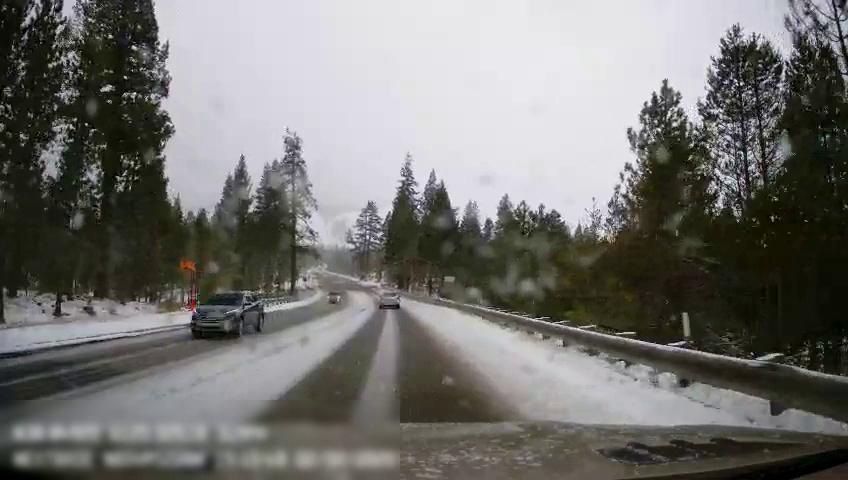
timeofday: Day
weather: Snowy
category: Drivable Space
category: Vehicles | SUV
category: Vehicles | SUV
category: Vehicles | SUV
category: Lanes | Opposite Lane
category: Traffic | Signs